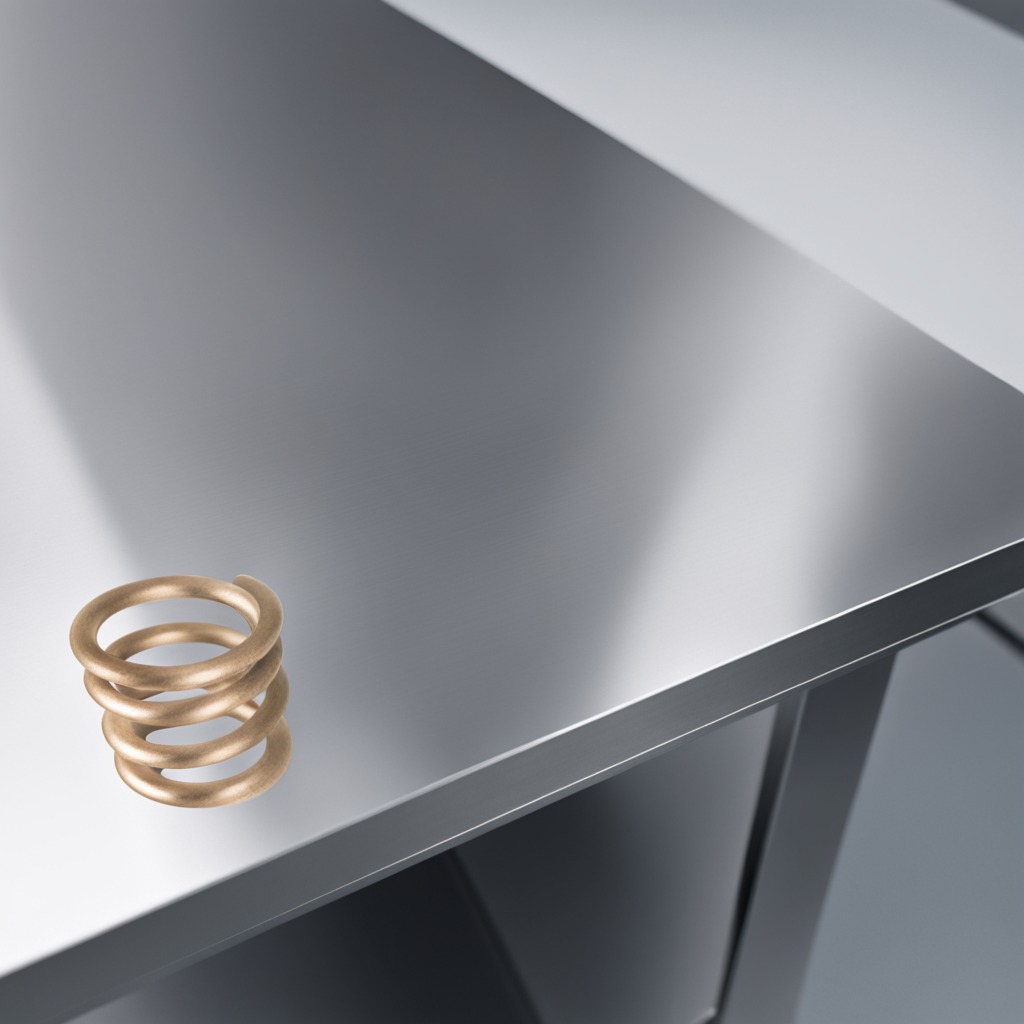
A coiled metal spring is lying on the stainless steel table.